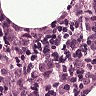
Metastatic tissue present: yes